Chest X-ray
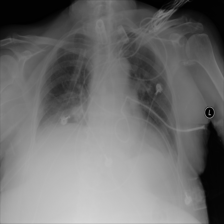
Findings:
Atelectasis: positive
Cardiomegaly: negative
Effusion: negative
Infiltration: negative
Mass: negative
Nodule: negative
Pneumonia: positive
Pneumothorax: negative
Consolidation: negative
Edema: negative
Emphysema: negative
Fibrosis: negative
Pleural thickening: negative
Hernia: negative